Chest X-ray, PA view. Patient: 49 years old, sex M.
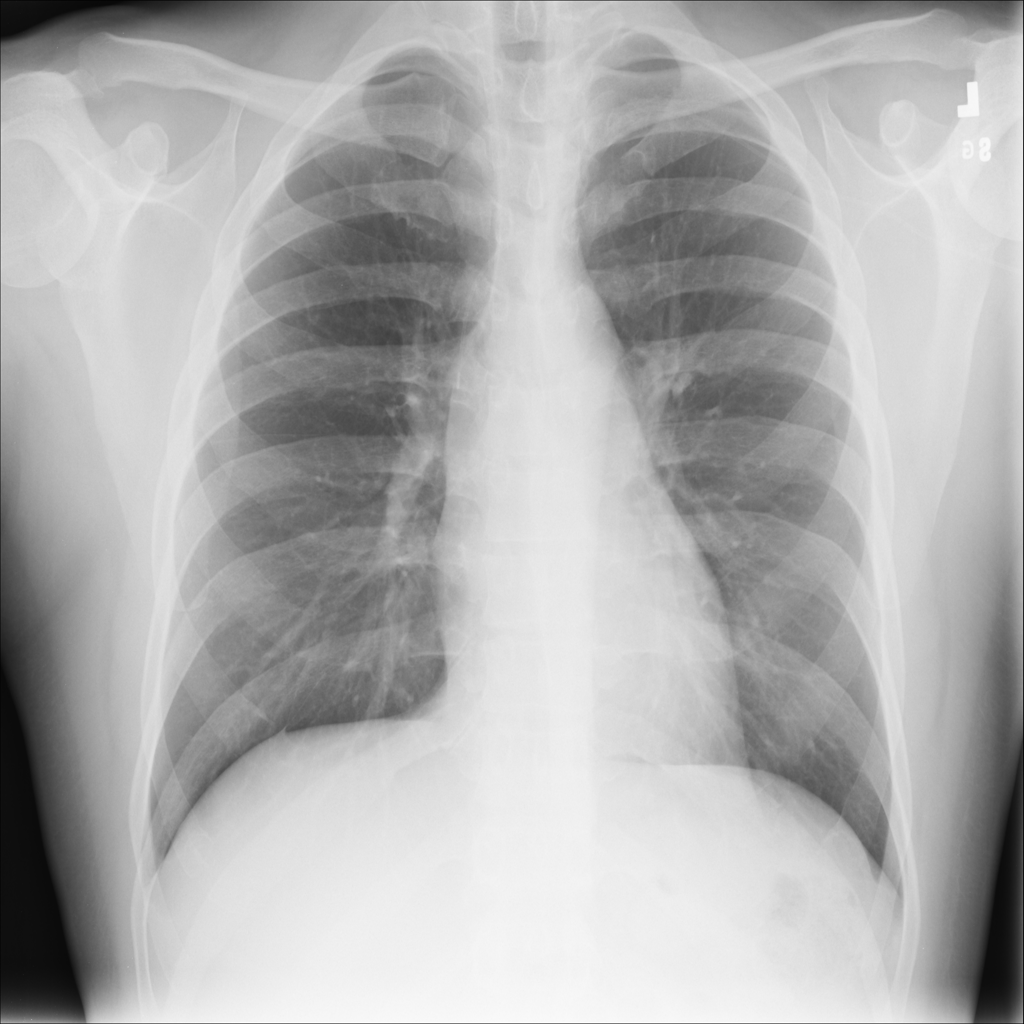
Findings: No Finding